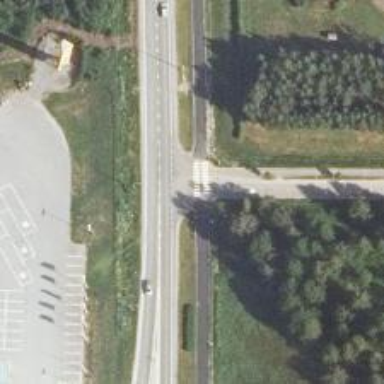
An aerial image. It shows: Secondary road.